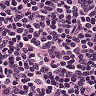
Metastatic tissue present: no